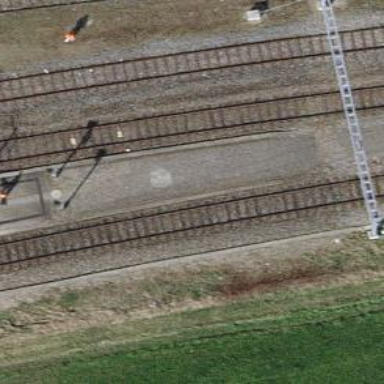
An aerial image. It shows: Railway signal.